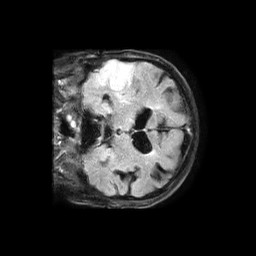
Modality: FLAIR
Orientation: coronal
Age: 81
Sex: male
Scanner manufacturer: philips
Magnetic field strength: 1.5 T
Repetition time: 6 s
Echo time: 0.102 s